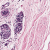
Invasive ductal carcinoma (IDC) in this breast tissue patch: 0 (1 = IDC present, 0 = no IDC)